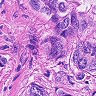
Metastatic tissue present: yes